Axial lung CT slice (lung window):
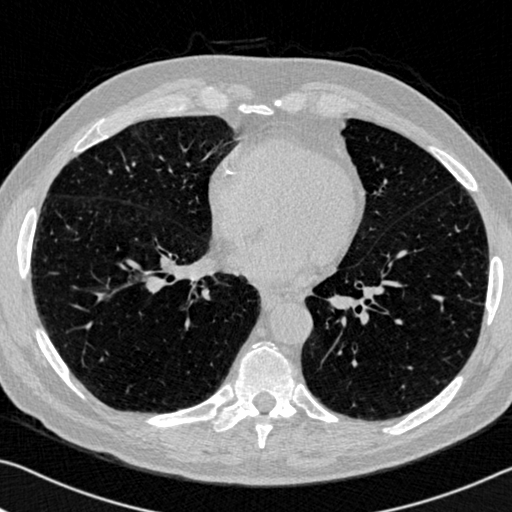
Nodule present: no